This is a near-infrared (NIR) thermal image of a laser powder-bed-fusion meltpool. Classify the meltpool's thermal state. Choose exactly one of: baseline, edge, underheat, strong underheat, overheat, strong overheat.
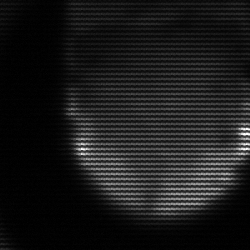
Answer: edge